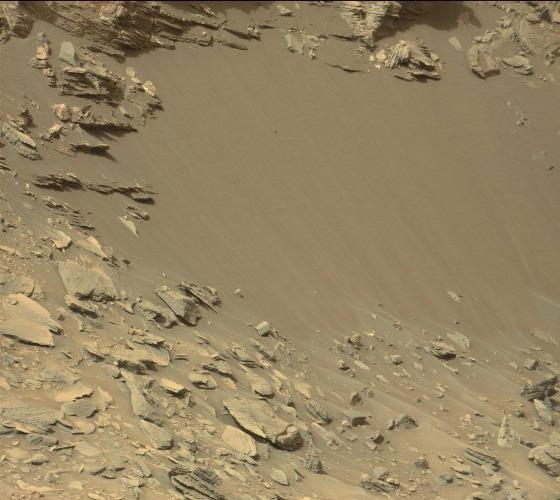
Terrain classes present: Bedrock, Gravel / Sand / Soil, Rock, Shadow